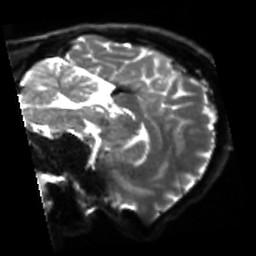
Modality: sbref
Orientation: sagittal
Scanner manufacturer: siemens
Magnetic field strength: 3 T
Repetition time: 4 s
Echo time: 0.0594 s